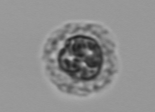
Label: Emiliania_huxleyi